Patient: sex F, age 72
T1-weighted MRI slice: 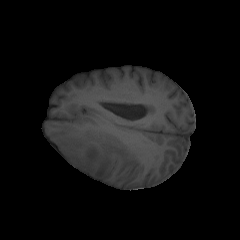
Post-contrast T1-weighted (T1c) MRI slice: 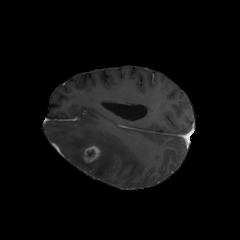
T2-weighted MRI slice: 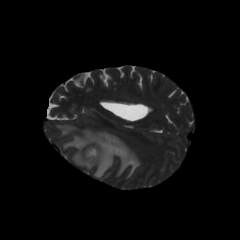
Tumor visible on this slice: yes
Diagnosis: Glioblastoma, IDH-wildtype
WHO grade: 4